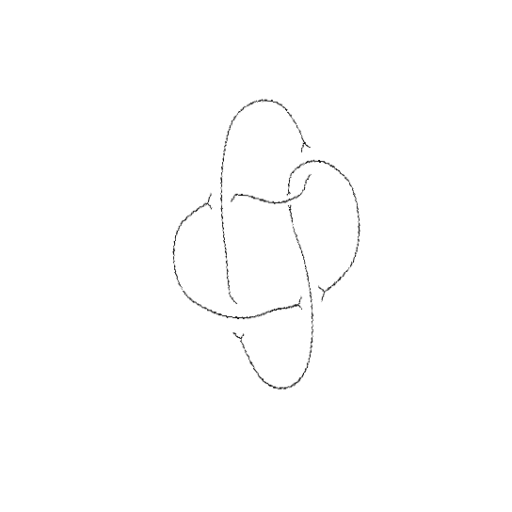
Crossing number: 5